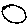
Label: moon